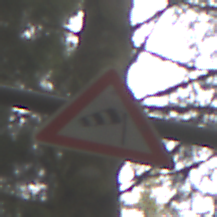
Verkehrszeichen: SeitenwindVonRechts
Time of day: MorningAfternoon
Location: Outdoor (Nature)
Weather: Overcast
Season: Winter
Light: Natural